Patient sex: F
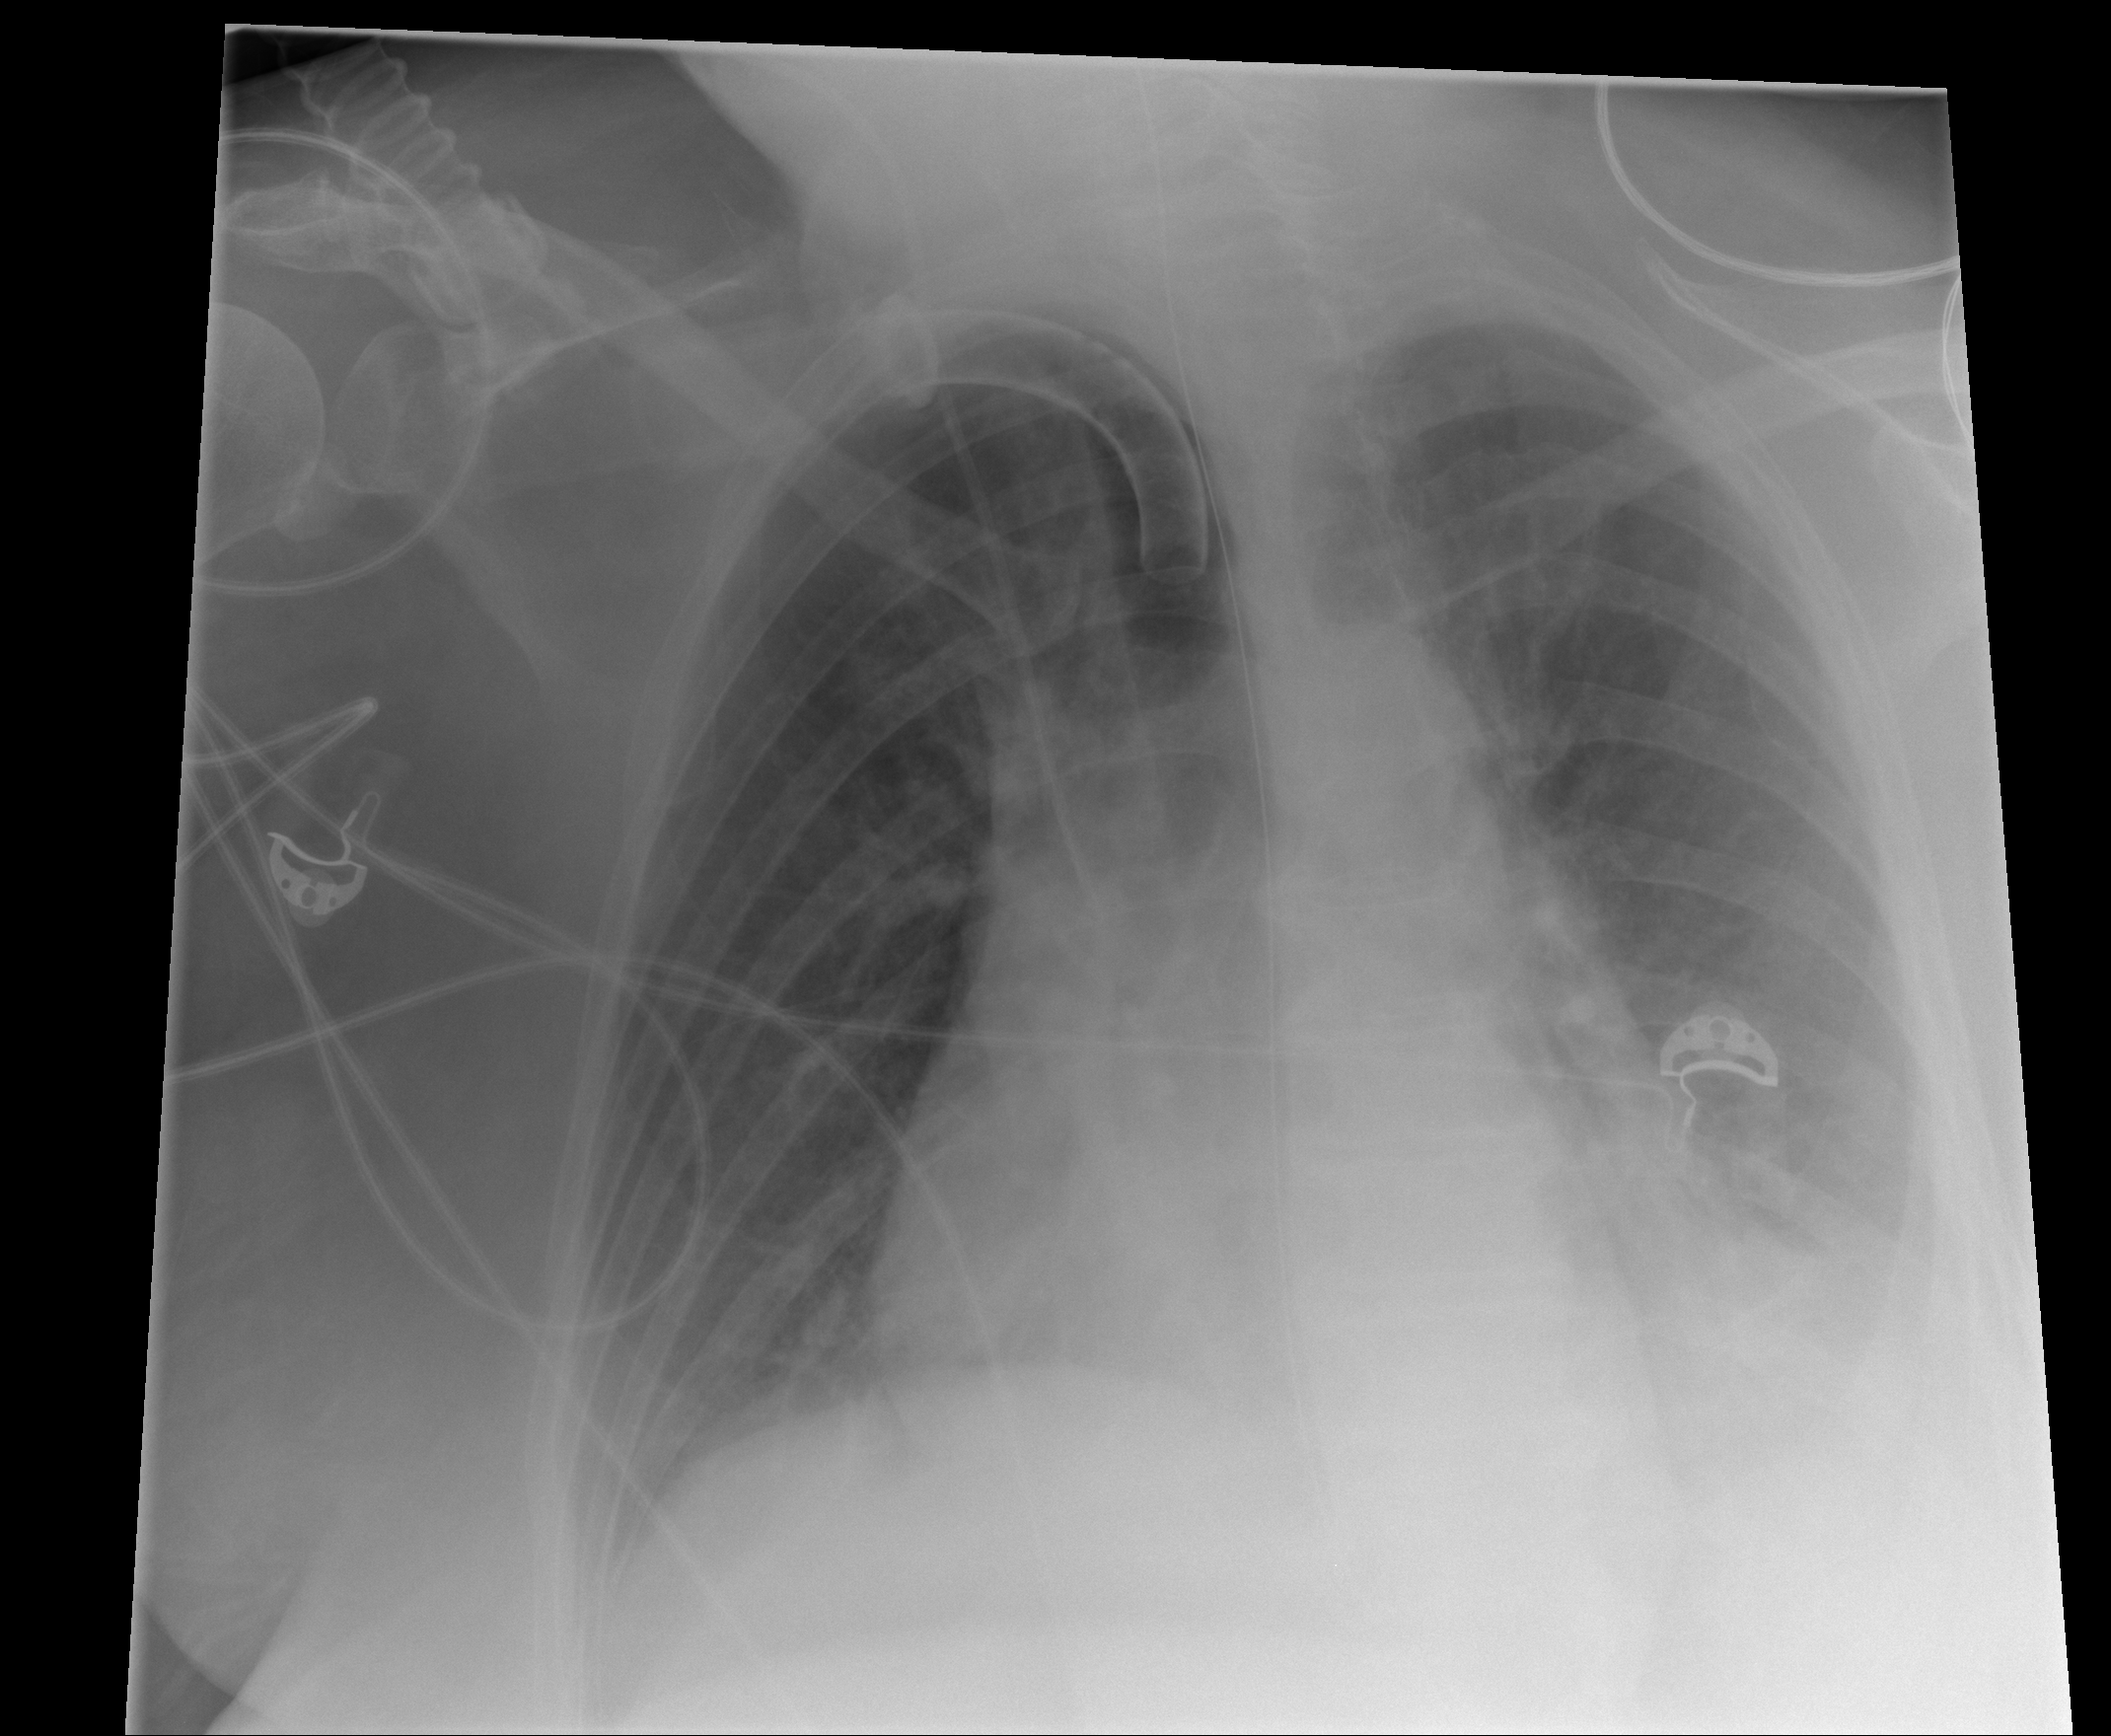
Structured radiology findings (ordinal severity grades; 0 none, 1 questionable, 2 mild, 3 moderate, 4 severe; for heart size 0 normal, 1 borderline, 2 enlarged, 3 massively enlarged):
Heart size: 0
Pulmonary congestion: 0
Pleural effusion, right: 0
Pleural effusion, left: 2
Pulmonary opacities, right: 0
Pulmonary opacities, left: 0
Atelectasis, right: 2
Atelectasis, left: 2